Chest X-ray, PA view. Patient: 64 years old, sex M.
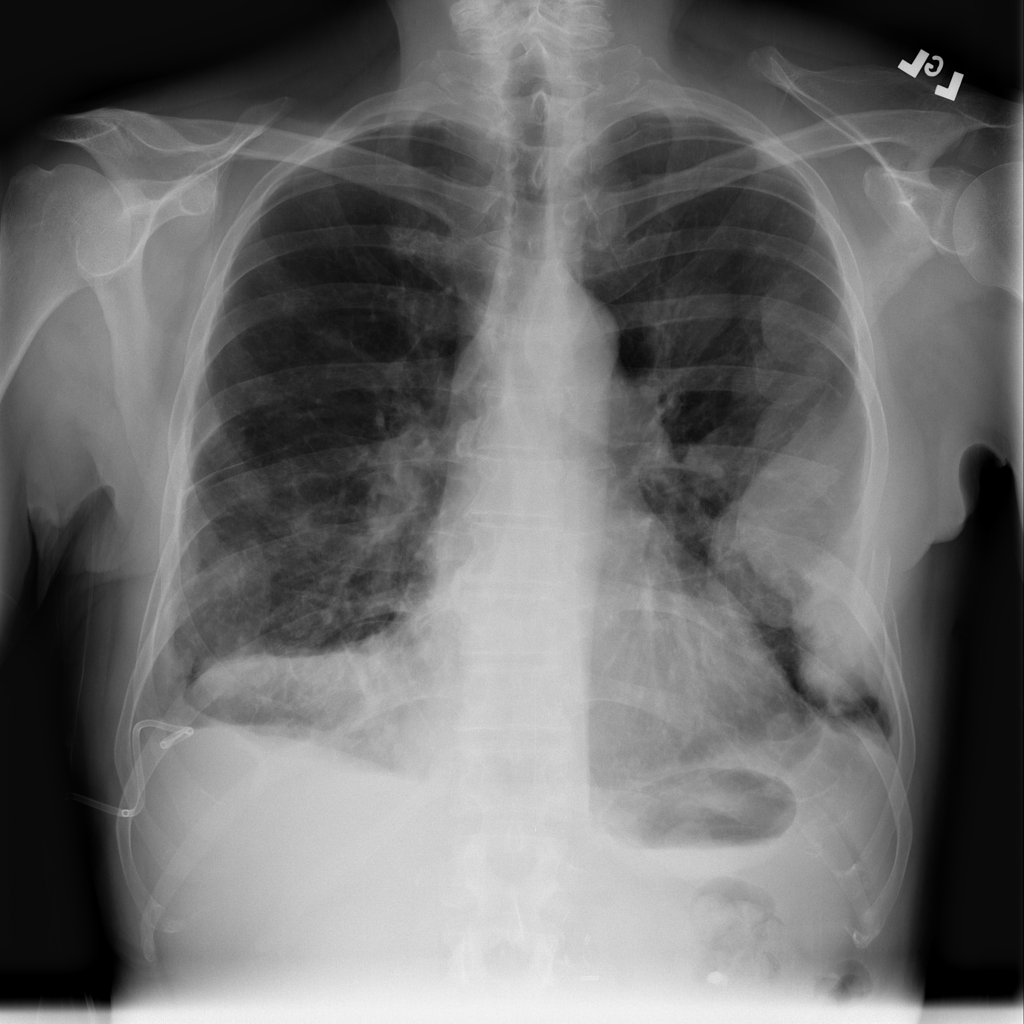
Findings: Mass